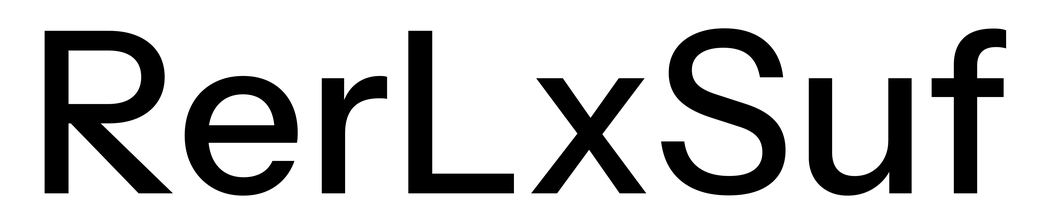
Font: InstrumentSans_Medium